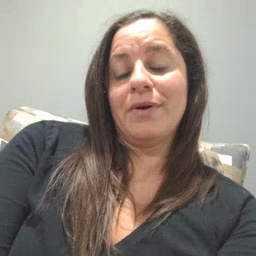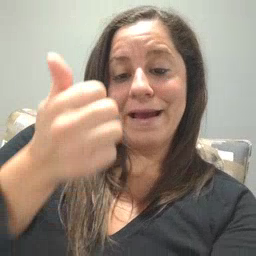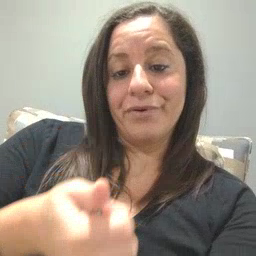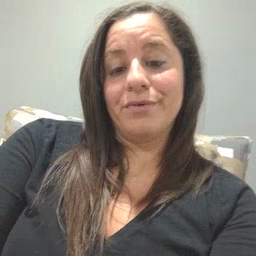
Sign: every